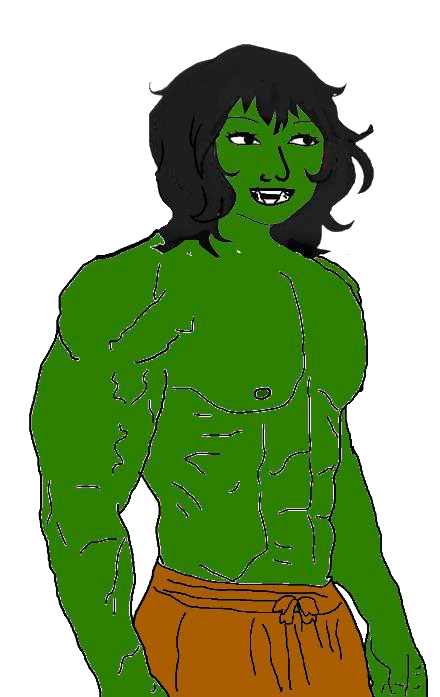
Label: 5_Tomboy